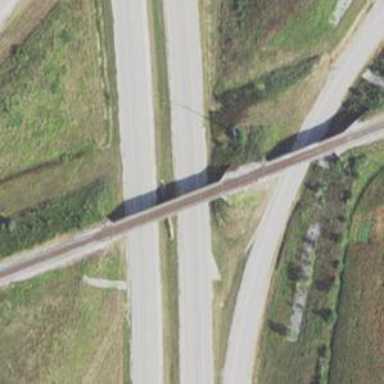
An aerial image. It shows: Trunk highway with expressway features.